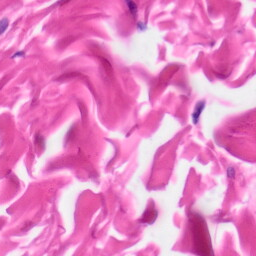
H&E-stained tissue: Skin